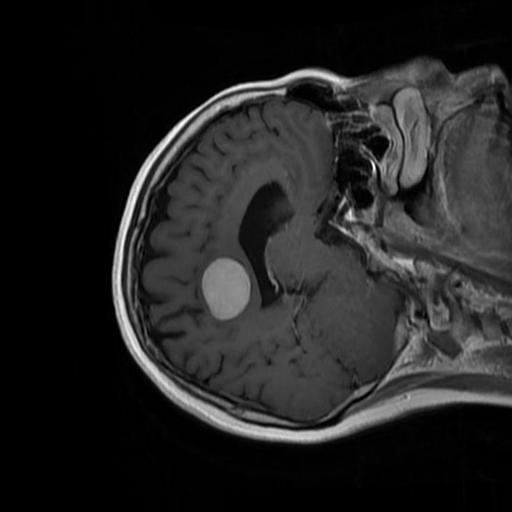
Label: brain_menin